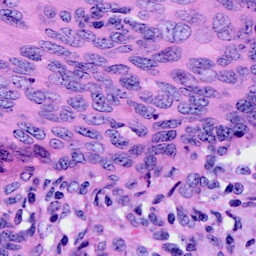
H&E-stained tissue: Cervix